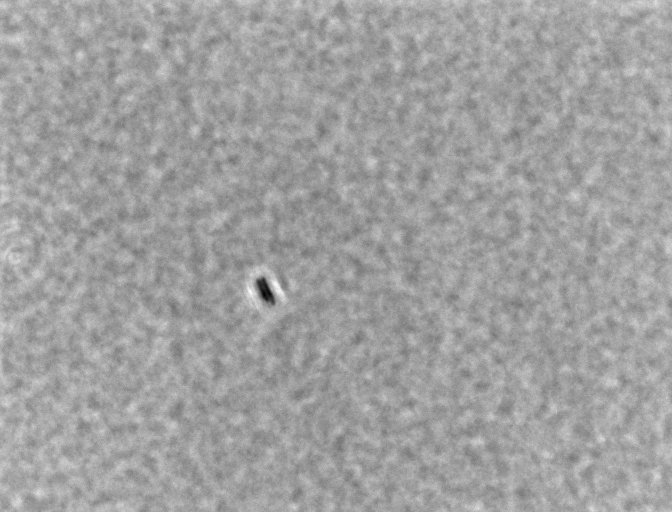
Bacillus coagulans